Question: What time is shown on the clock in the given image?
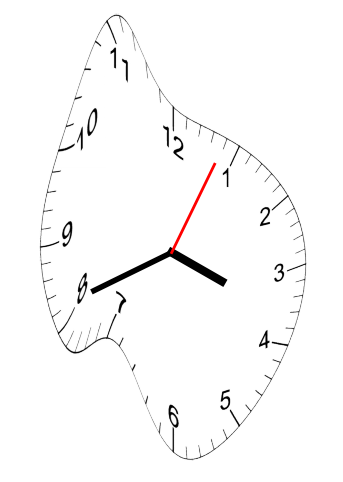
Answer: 03:41:04